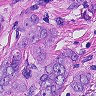
Metastatic tissue present: yes